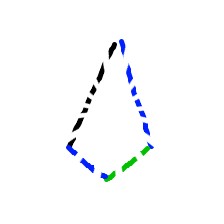
Shape: kite